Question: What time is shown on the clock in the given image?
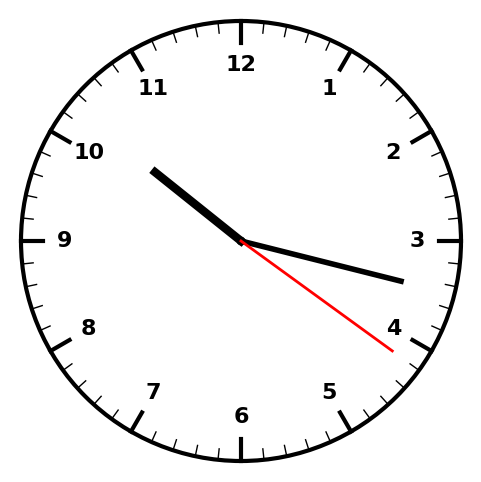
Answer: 10:17:21